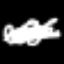
Label: square